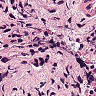
Metastatic tissue present: yes